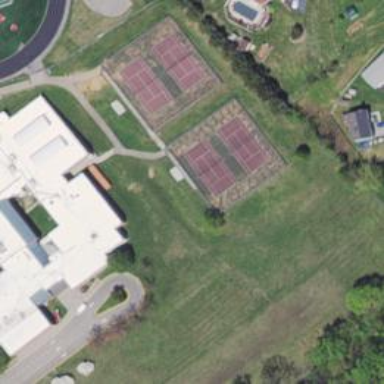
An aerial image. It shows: Tennis court on the leisure land pitch.